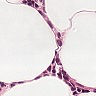
Metastatic tissue present: no